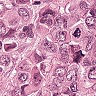
Metastatic tissue present: yes